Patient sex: M
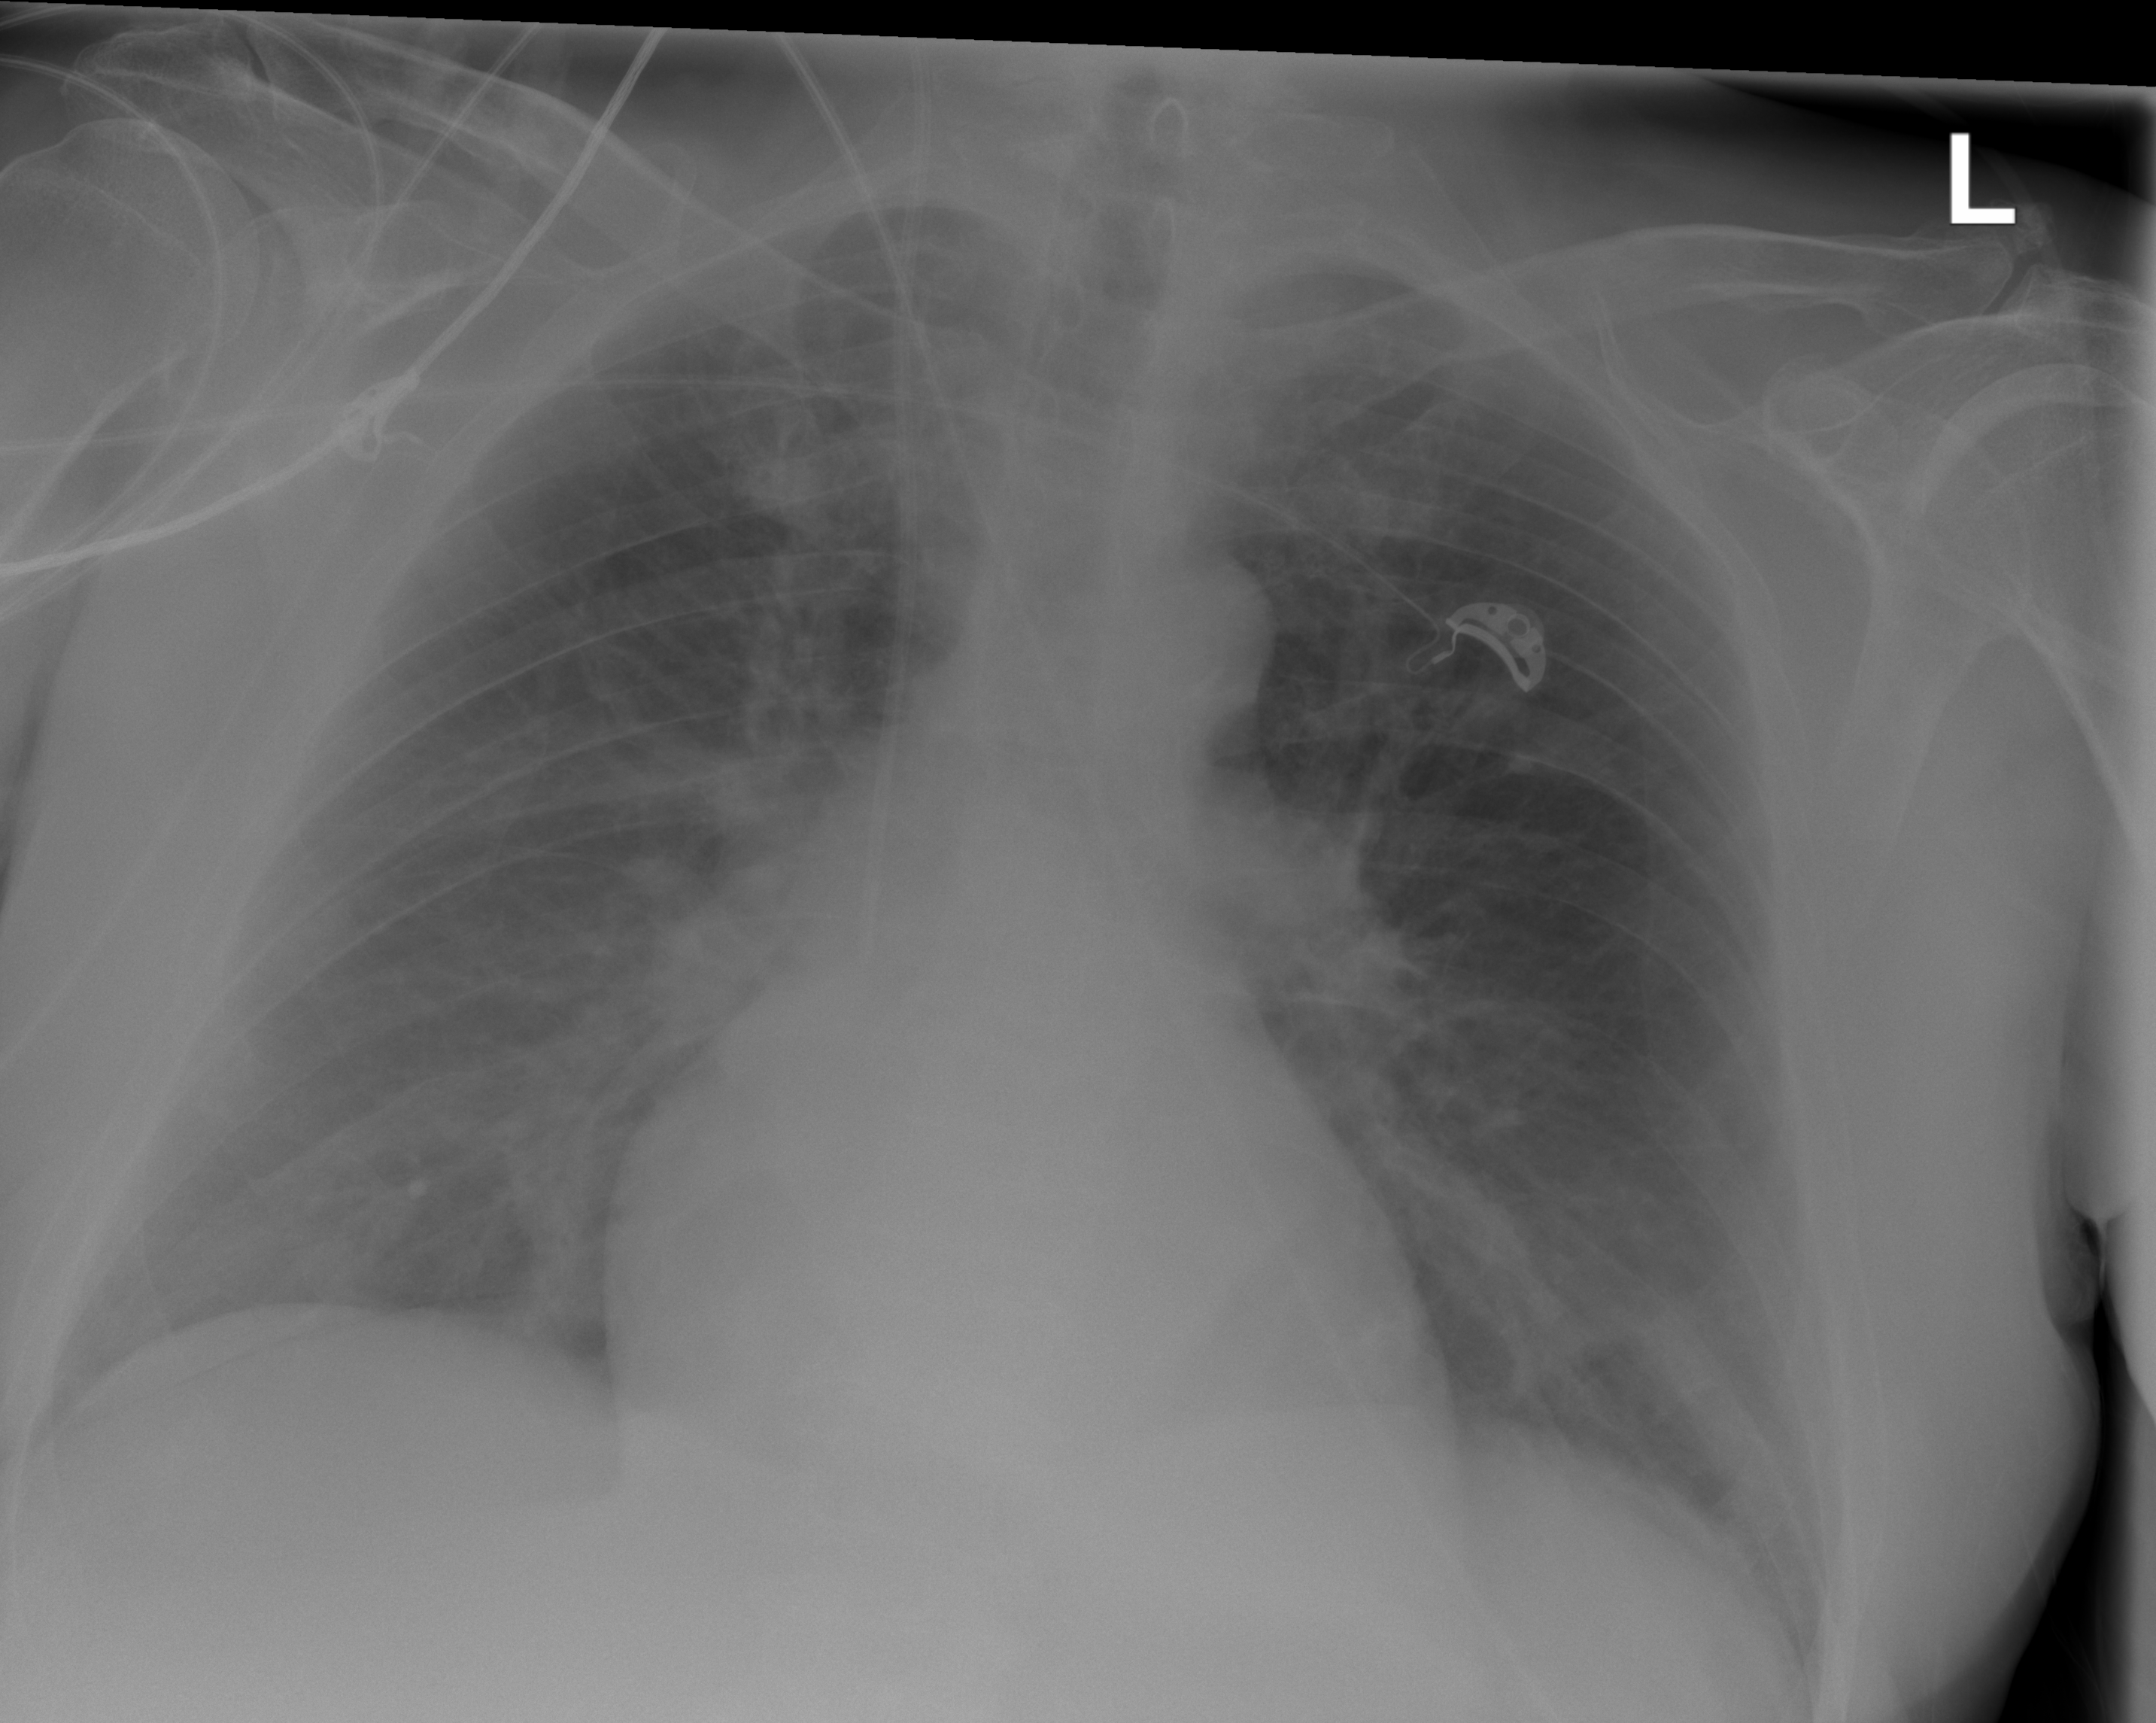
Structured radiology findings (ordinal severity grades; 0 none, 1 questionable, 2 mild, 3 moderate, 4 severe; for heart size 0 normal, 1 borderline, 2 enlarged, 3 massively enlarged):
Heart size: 0
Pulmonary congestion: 0
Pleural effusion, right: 0
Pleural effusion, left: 0
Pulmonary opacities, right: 0
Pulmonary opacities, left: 0
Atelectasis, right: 1
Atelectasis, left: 1